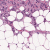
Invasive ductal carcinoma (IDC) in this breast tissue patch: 1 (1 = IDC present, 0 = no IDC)